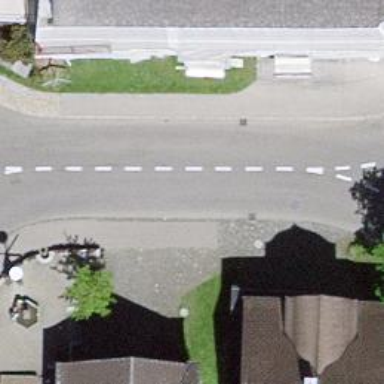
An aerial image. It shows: Asphalt sidewalk.